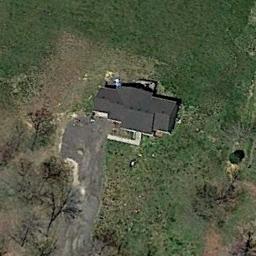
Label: sparse_residential